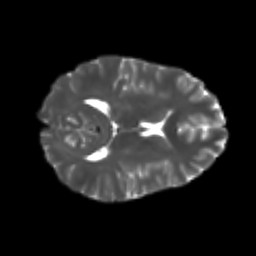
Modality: T2w
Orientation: axial
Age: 20
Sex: female
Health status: healthy
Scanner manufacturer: philips
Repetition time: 7.386 s
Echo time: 0.08599 s